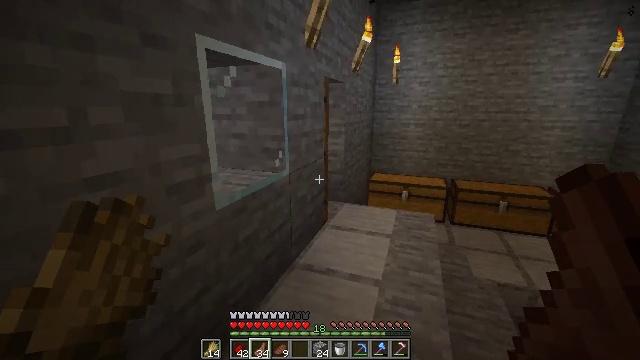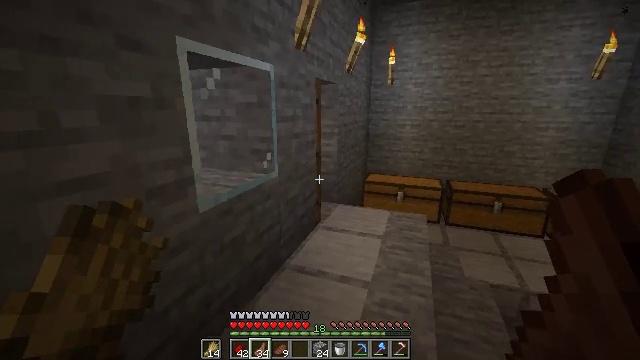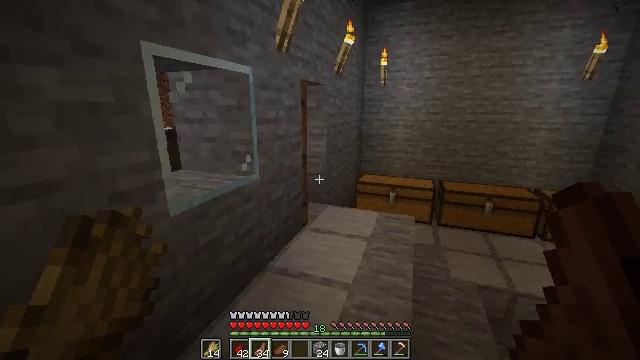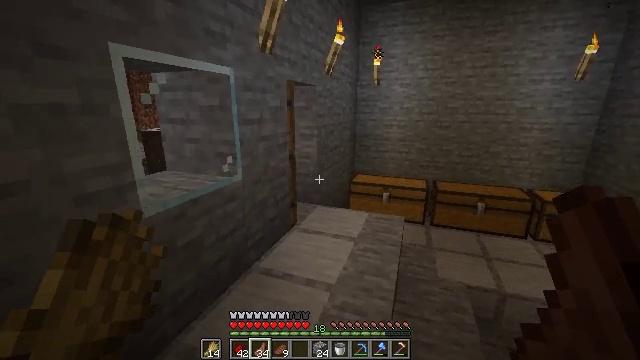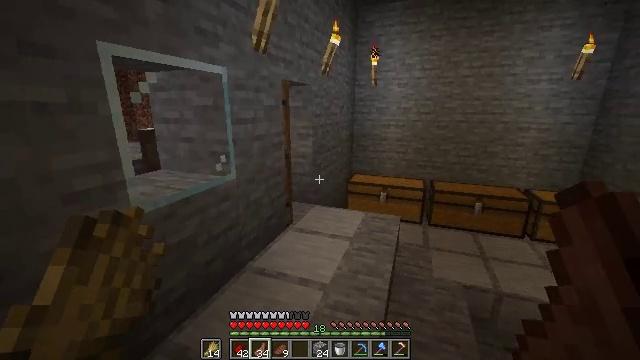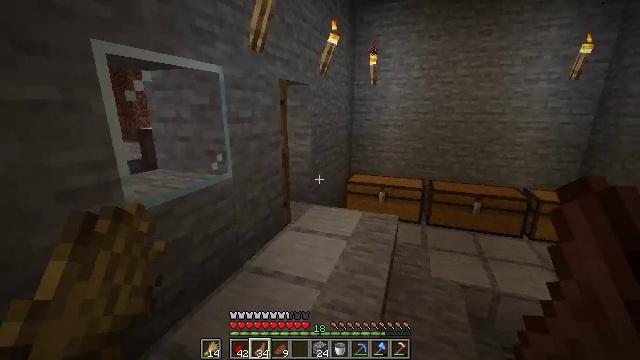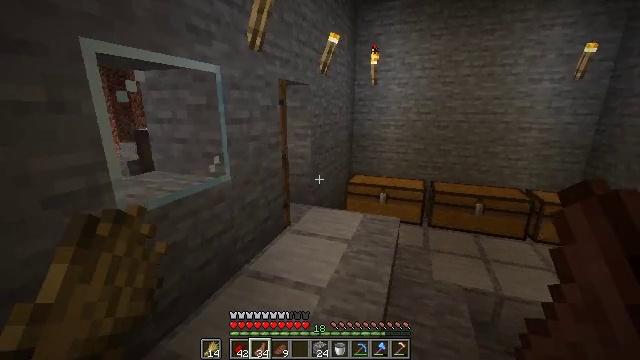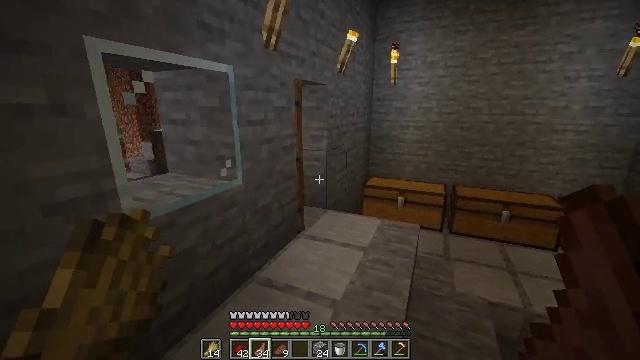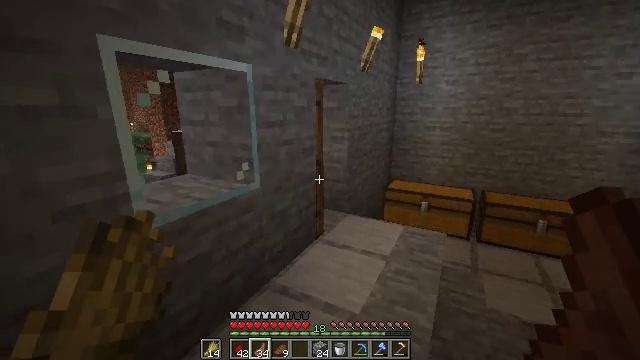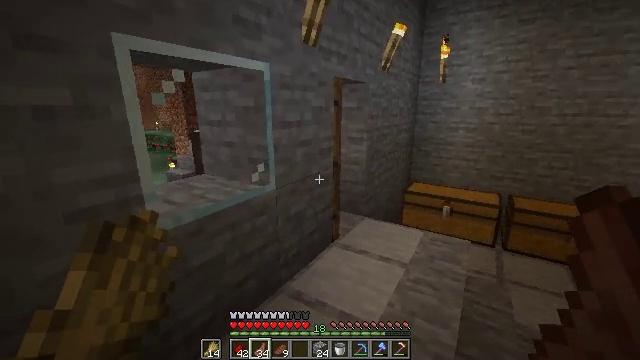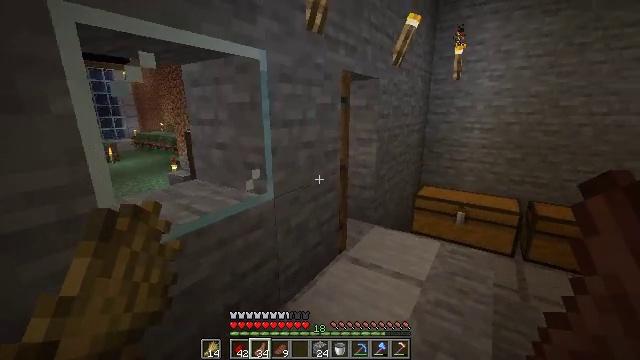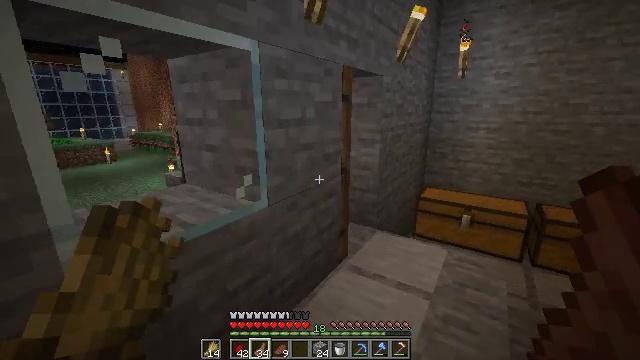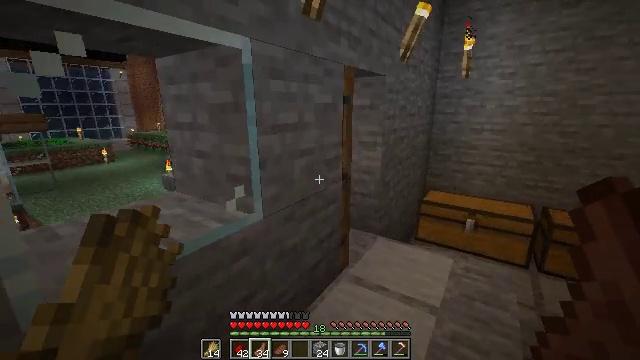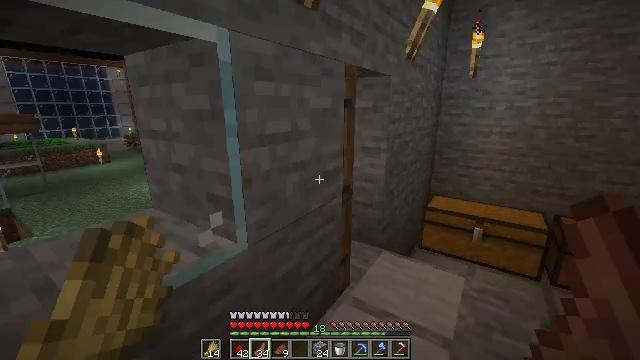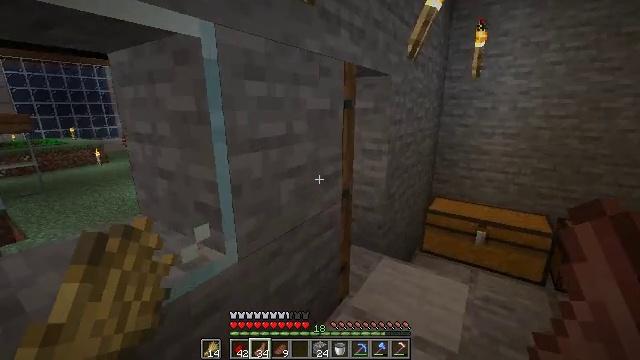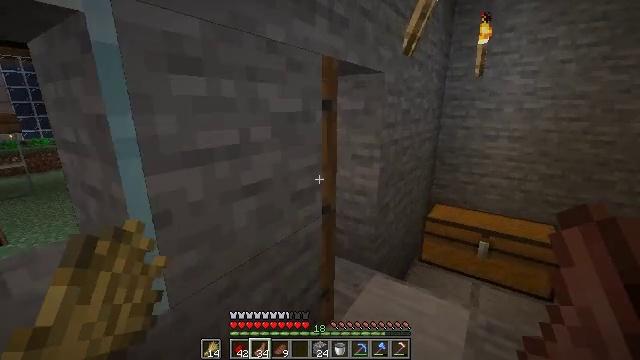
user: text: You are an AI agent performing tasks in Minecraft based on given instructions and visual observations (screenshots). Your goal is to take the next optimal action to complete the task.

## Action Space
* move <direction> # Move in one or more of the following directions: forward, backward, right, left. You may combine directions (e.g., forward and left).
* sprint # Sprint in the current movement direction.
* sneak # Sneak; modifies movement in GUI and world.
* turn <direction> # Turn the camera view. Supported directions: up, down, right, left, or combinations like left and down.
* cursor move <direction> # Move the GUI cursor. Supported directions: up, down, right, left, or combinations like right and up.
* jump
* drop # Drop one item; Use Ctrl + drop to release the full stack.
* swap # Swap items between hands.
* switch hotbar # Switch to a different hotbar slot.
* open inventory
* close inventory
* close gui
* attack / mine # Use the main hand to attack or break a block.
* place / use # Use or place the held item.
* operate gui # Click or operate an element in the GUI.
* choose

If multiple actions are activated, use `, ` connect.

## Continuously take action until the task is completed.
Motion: motion action
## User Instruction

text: Craft a spruce fence.
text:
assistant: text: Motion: move right
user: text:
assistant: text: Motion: move right
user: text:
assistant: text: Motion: no_op
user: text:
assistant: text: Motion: no_op
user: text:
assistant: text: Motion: no_op
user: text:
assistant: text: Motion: move forward
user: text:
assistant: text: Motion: move forward, turn left
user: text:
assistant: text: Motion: move forward, turn left
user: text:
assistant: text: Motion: move forward, turn left
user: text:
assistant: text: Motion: move forward, turn left
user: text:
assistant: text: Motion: move forward
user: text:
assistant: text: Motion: move forward
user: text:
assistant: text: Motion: move forward
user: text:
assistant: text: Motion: move forward and move right
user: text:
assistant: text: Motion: move forward and move right
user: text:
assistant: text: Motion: move forward and move right, turn left
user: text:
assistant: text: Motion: move forward and move right, turn left
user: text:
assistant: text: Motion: move forward and move right, turn left
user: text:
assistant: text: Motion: move forward and move right, turn left
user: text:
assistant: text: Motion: move forward and move right, turn left
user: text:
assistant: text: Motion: move forward and move right, turn left
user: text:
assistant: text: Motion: move forward and move right, turn left
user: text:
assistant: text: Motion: turn left
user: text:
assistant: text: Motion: no_op
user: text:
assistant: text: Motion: no_op
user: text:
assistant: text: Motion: no_op
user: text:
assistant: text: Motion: no_op
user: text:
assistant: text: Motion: move forward
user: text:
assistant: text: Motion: move forward
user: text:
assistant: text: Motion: move forward, turn left